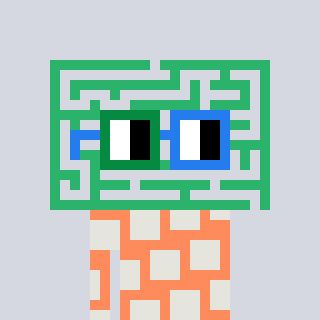
a pixel art character with square green and blue glasses, a maze-shaped head and a peachy-colored body on a cool background